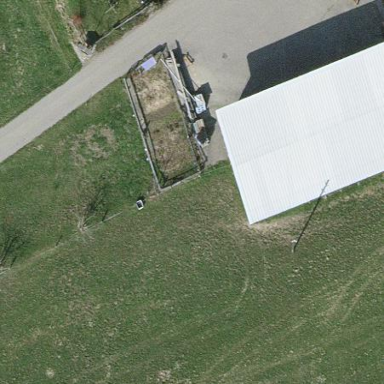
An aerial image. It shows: Shed building.